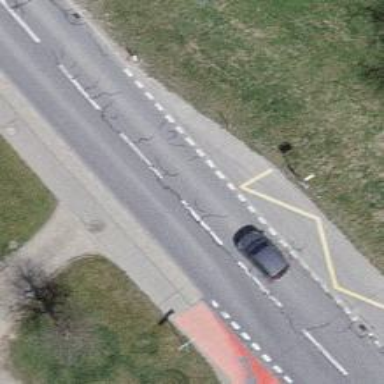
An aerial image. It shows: Public transport stop position.